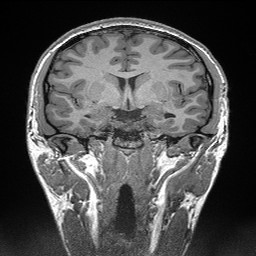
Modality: T1w
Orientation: sagittal
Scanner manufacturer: siemens
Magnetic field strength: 3 T
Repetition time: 2.3 s
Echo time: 0.00298 s